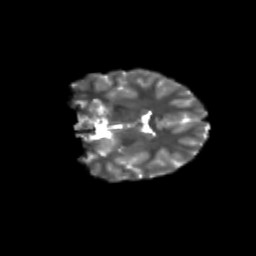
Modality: T2w
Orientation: coronal
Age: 9
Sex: female
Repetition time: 9.512 s
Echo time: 0.089 s